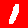
Digit: 1